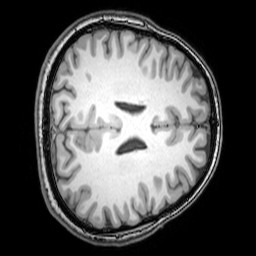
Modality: T1w
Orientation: axial
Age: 24
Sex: female
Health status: healthy
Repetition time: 0.081 s
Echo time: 0.037 s